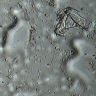
Metastatic tissue present: no